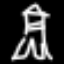
Label: The Eiffel Tower